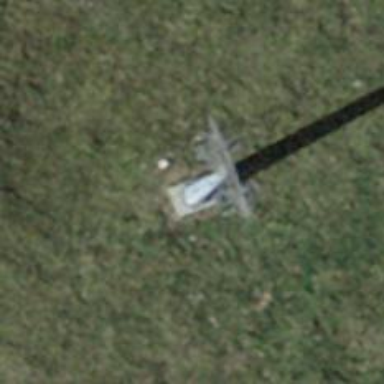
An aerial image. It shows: Pylon used for aerialway.